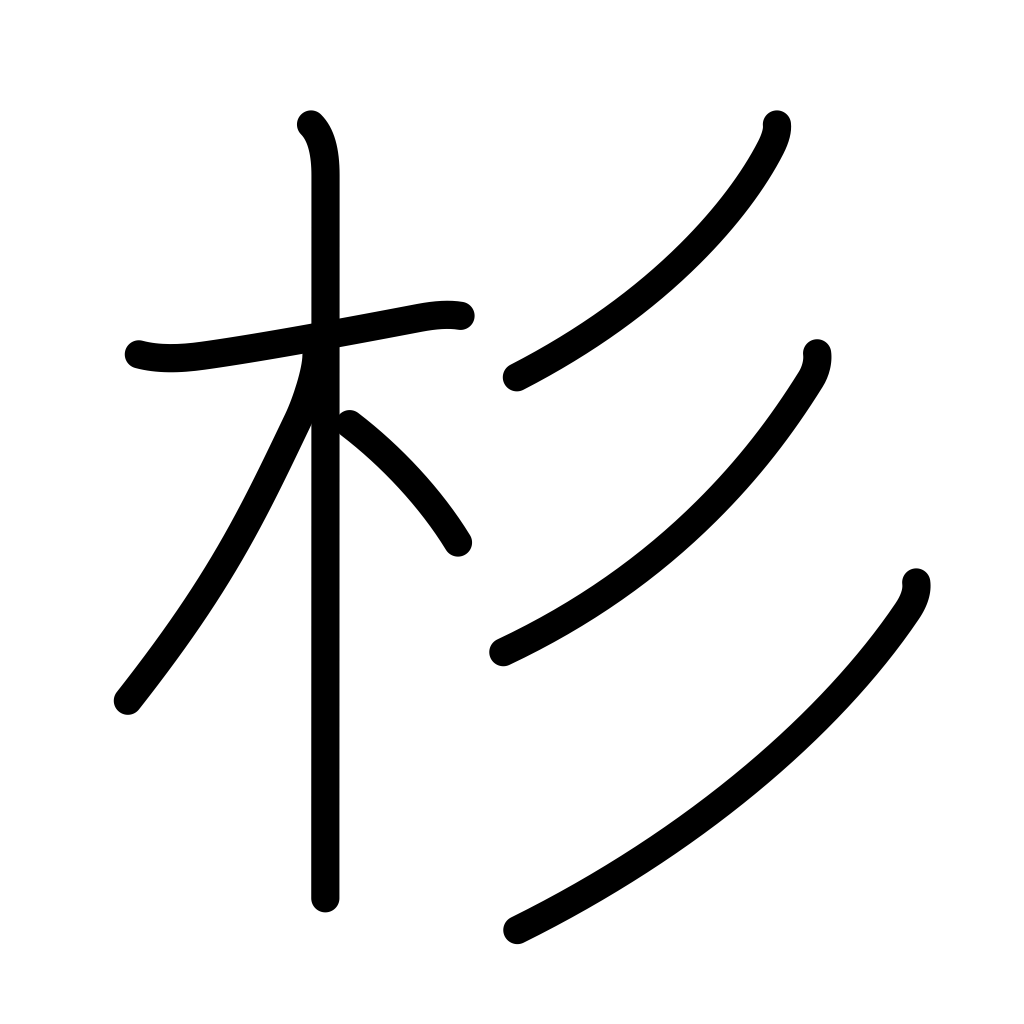
Meaning: cedar, cryptomeria